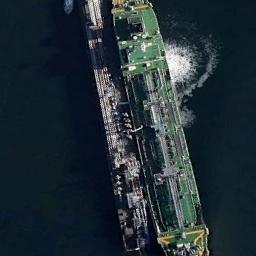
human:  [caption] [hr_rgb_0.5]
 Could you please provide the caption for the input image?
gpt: There is a green tanker docked at the dock  There are many pipes and pipelines on the dock .

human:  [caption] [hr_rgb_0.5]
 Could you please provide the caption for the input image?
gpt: The green cargo ship is docked at the dock and the water is deep blue .

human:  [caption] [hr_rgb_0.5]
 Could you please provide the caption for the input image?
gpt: There is a ship in the blue water .

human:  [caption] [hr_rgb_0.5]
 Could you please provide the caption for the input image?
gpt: There are two ships of different sizes at sea .

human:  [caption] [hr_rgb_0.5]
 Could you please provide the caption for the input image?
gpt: The green ship is at the harbor .